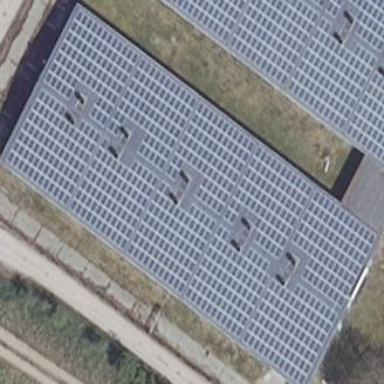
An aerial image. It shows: Building equipped with small solar photovoltaic panel for electricity generation.